Interaction volume radius: 10 \u00c5
Interaction volume height: 25 \u00c5
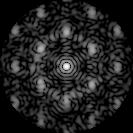
Disorder parameter: 0.5879